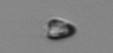
Label: Pyramimonas